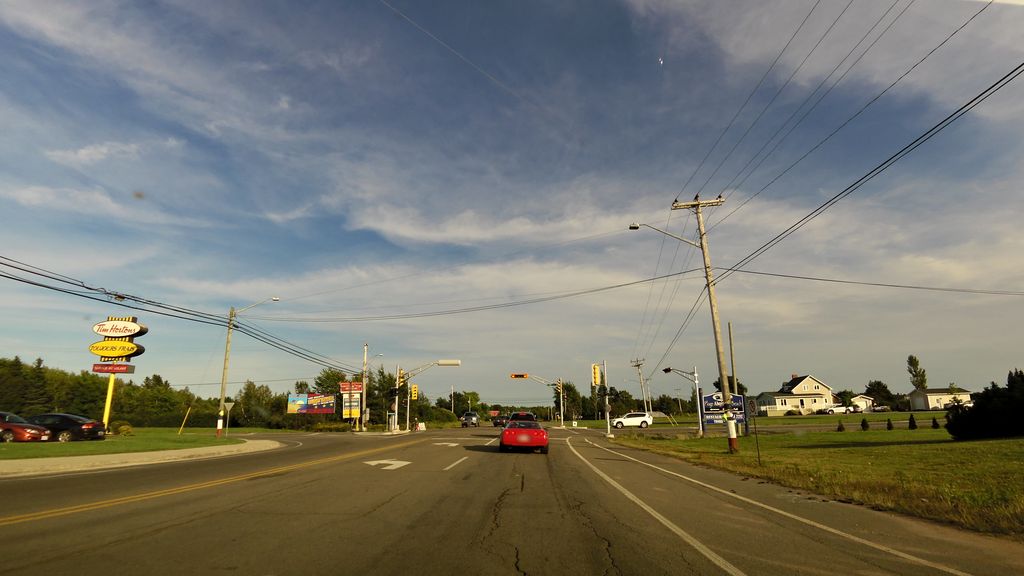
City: charlottetown